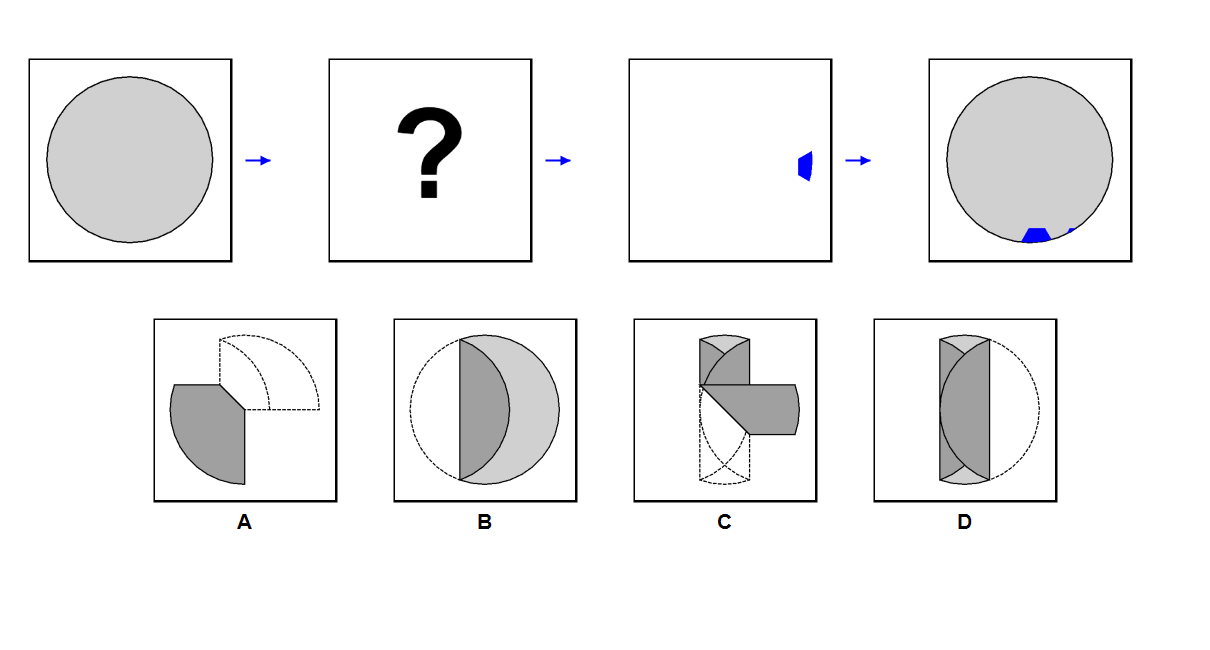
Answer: A